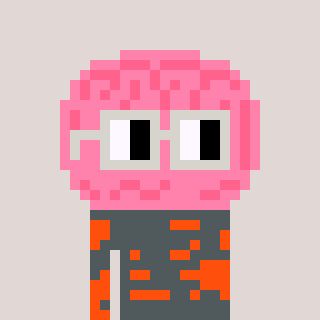
a pixel art character with square light gray glasses, a brain-shaped head and a orange-colored body on a warm background